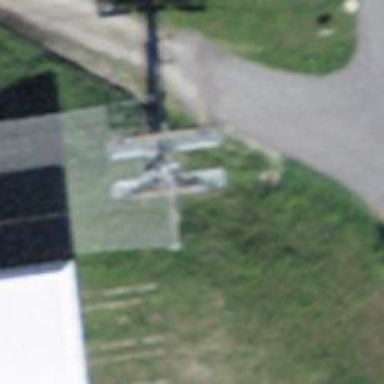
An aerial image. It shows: Chair lift captured from aerial perspective.